Aerial crown-view tile of a tropical tree (Barro Colorado Island, Panama), acquired 20250915:
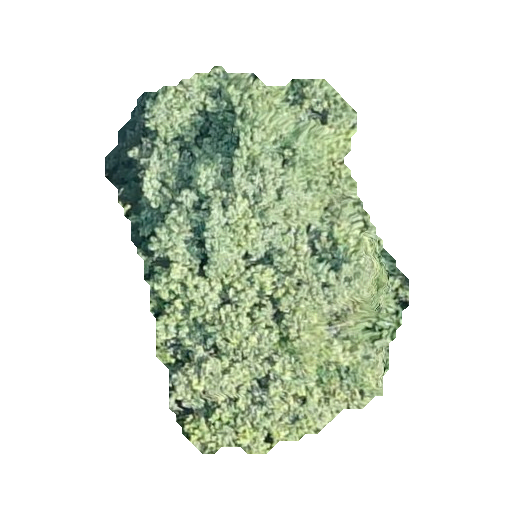
Species: Luehea seemannii
GBIF accepted scientific name: Luehea seemannii
Crown area: 117.429 m²